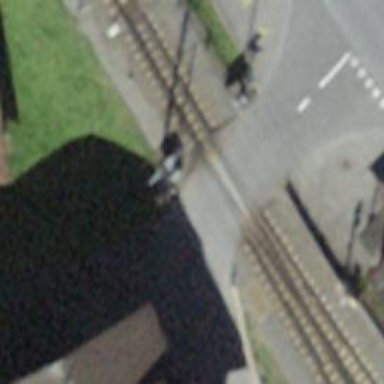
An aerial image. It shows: Railway level crossing.